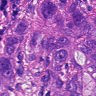
Metastatic tissue present: yes